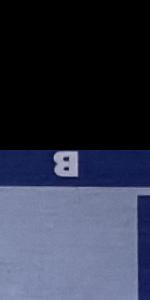
Label: Empty